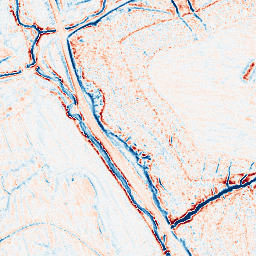
Category: edge_preserving
Decomposition family: anisotropic_diffusion
Decomposition parameters: iterations: 10
kappa: 30
gamma: 0.15
Upsampling method: lanczos
Upsampling parameters: scale: 2
Upsampling scale: 2